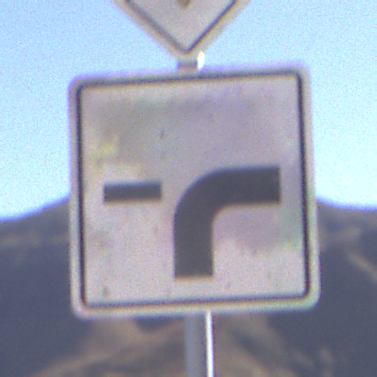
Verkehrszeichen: VerlaufVorfahrtsstrasse9
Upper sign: Vorfahrtsstrasse
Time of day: Midday
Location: Outdoor (Nature)
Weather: Clear
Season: NotSpecified
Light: Natural